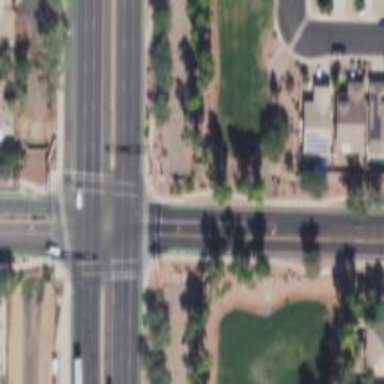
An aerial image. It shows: Solid stop line on the road.